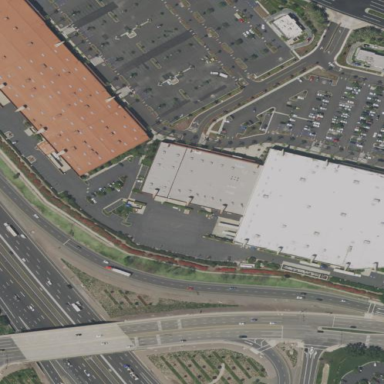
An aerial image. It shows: Supermarket building.